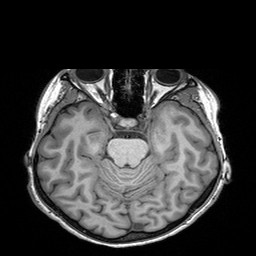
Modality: T1w
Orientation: coronal